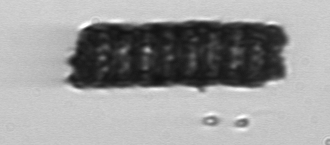
Label: Paralia_sulcata